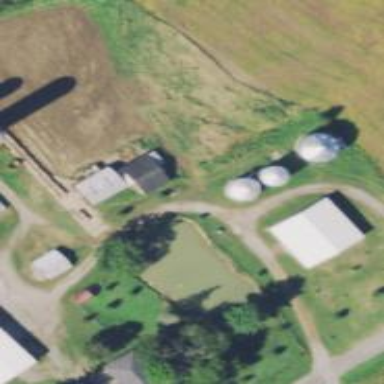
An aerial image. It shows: Silo.